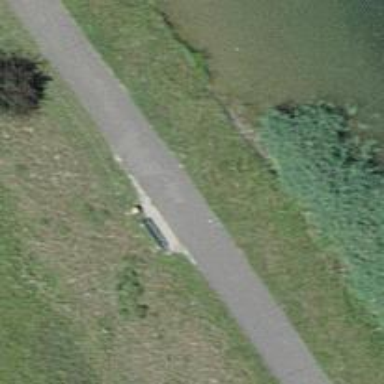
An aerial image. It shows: Bench.